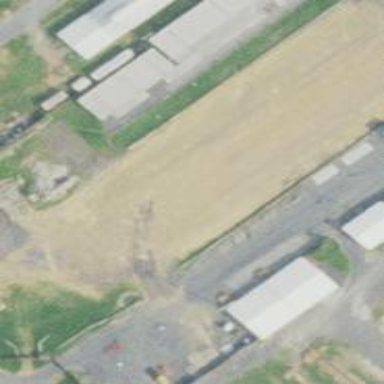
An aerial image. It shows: Equestrian pitch for leisure land use.